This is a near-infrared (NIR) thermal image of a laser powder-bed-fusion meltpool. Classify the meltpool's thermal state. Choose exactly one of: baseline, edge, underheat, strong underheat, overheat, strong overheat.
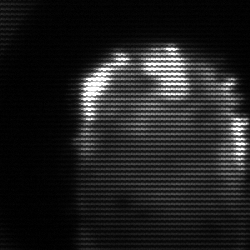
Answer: baseline